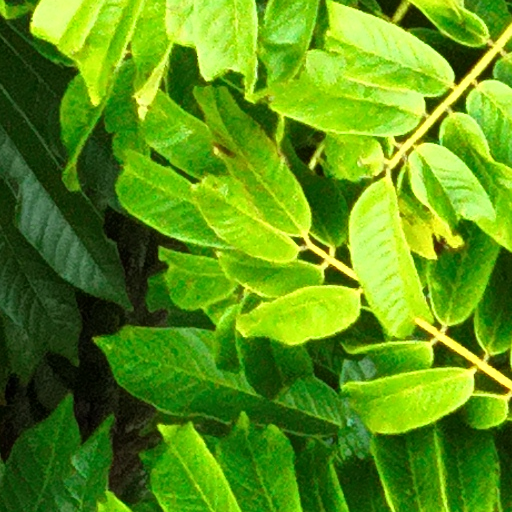
Species: Tachigali panamensis
GBIF accepted scientific name: Tachigali panamensis
Crown area (m\u00b2): 353.497